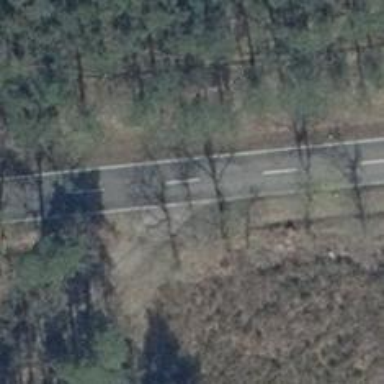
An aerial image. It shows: Tertiary road.